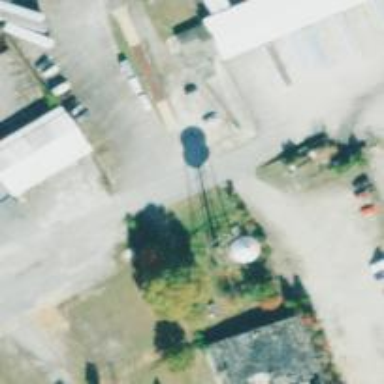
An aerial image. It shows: Water tower that is man-made.